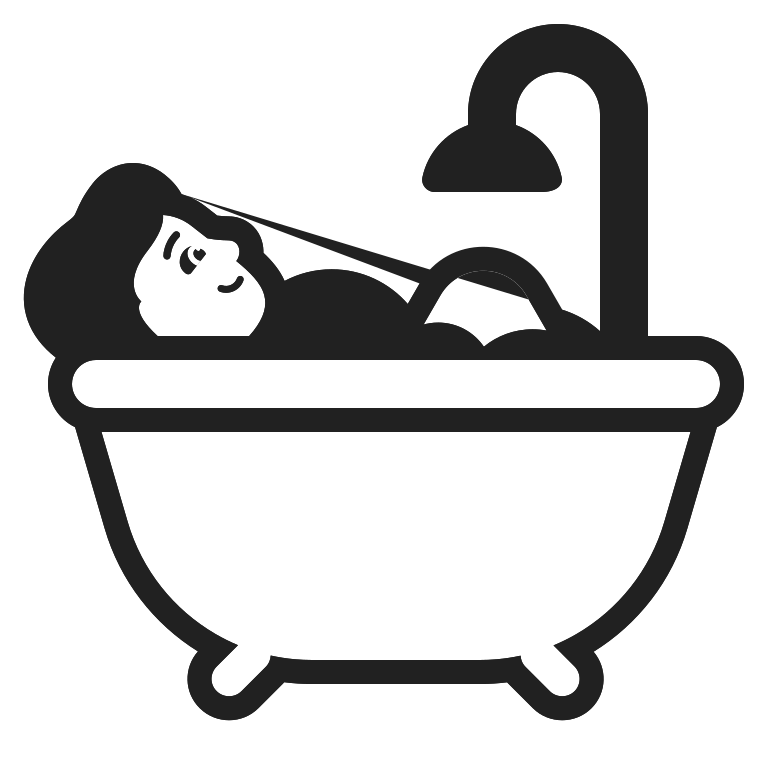
person taking bath high contrast default